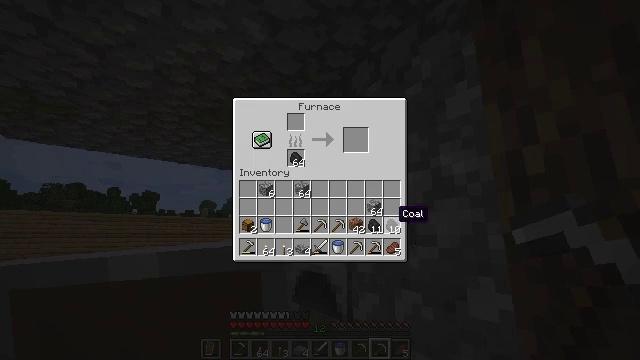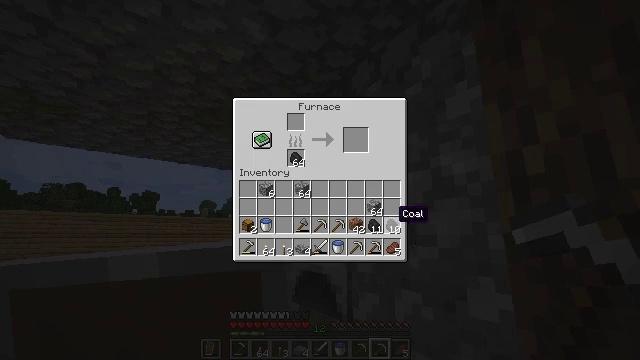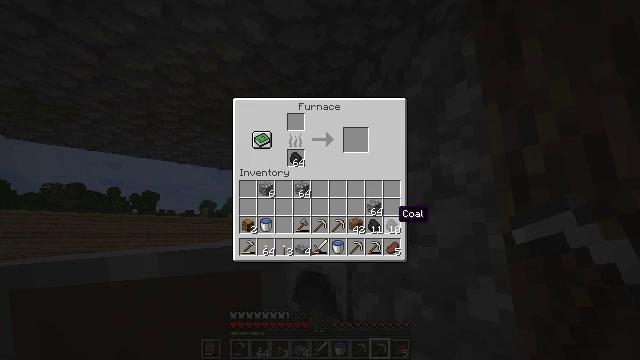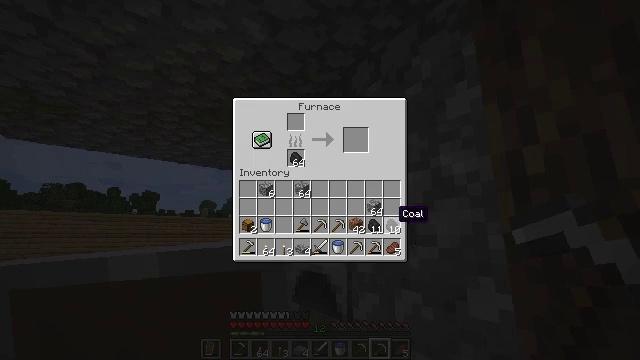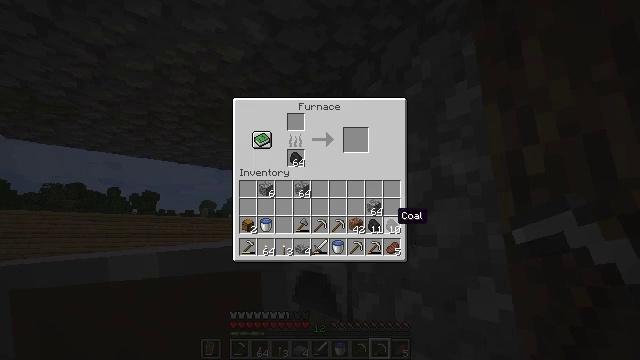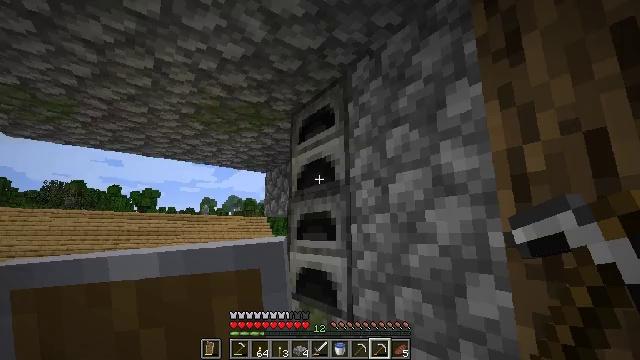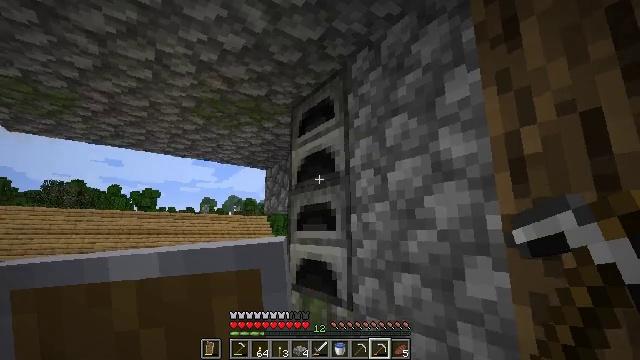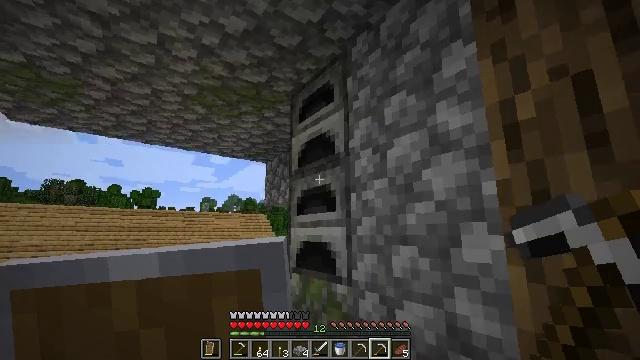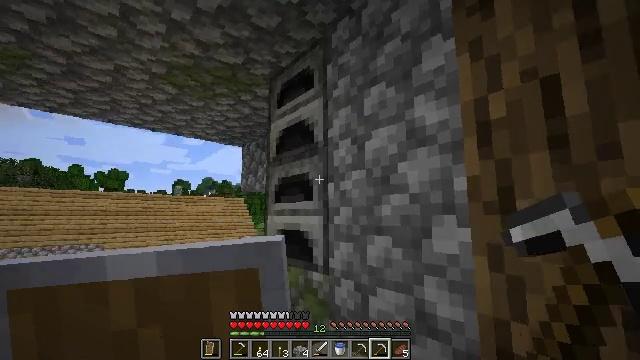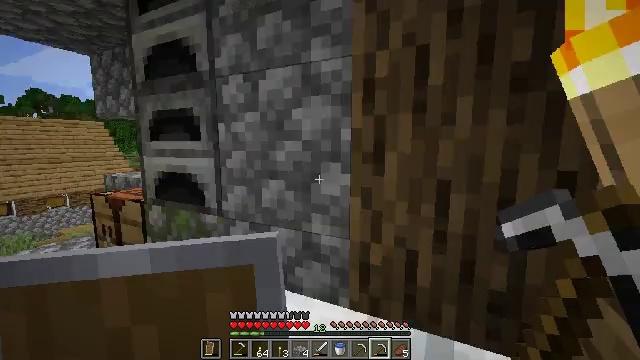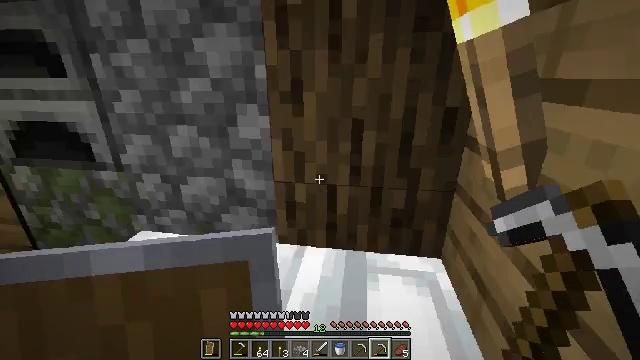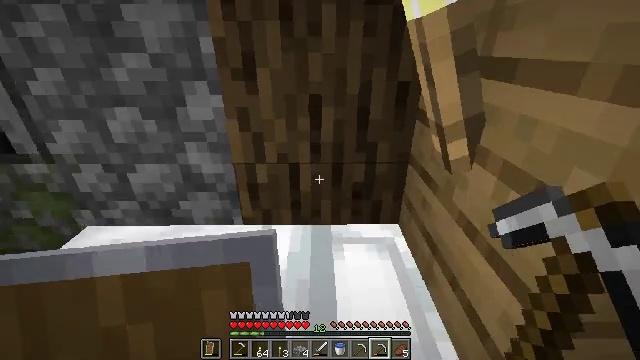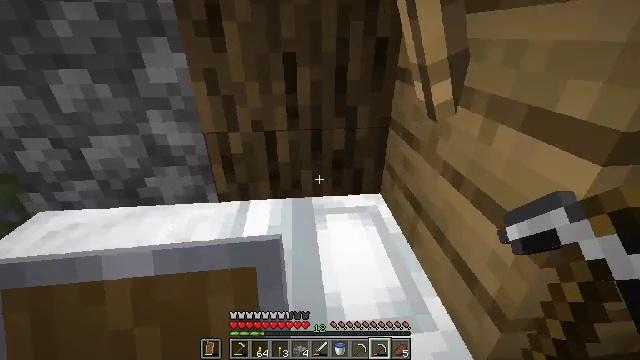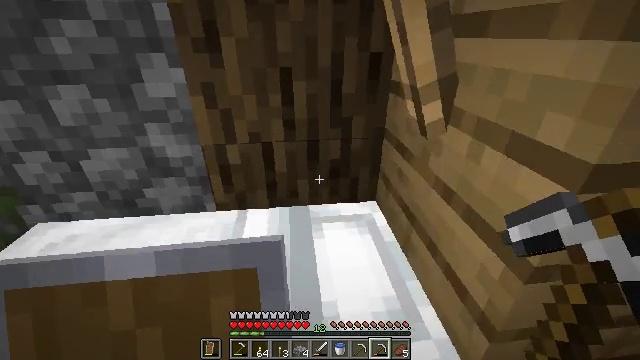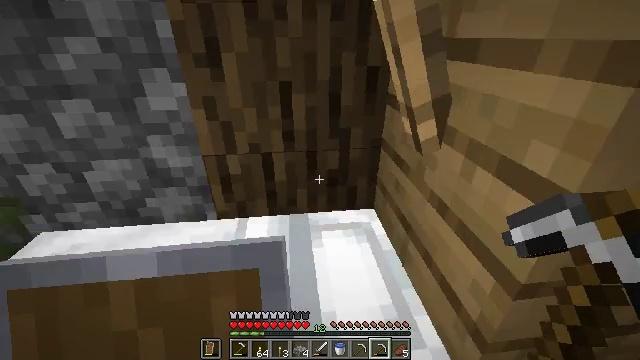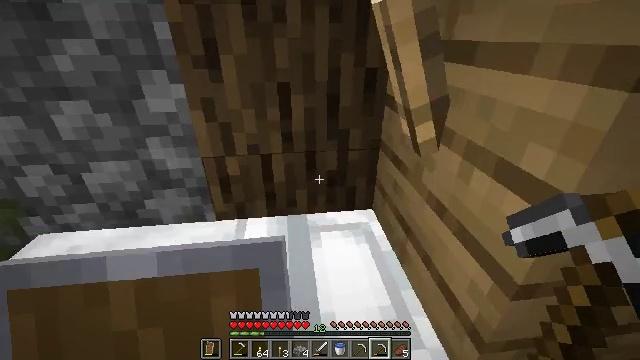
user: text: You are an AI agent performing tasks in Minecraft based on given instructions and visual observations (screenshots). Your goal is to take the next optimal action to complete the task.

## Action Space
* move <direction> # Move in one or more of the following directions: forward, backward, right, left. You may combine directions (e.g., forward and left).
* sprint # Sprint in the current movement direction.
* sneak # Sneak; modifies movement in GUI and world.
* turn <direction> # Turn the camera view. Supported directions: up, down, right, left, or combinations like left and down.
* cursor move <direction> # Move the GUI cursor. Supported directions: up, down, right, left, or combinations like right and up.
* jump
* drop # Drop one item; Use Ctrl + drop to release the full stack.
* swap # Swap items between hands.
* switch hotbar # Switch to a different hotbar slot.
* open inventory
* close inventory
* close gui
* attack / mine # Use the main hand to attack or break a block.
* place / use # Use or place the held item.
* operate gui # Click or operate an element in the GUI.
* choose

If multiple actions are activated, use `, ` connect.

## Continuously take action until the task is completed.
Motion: motion action
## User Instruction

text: Mine potatoes from the farmland.
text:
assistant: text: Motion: sneak
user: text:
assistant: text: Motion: sneak
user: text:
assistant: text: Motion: sneak
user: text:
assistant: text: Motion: sneak
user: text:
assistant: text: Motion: sneak, open inventory
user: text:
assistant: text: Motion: sneak, open inventory
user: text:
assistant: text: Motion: open inventory
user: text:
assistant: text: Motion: turn right and down
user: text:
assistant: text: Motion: turn right and down
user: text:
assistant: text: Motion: turn right and down
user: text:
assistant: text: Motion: turn right and down
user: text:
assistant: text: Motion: turn right and down
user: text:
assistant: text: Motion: no_op
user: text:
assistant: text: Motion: no_op
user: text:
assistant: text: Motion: no_op
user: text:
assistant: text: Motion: move forward and move right
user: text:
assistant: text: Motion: move forward and move right
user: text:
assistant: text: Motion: move forward and move right
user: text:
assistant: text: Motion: move forward and move right
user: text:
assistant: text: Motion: move right
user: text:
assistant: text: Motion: move right
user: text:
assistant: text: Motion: move right
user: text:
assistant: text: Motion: move right
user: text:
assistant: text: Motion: move right
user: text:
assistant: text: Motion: move right
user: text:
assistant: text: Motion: move right
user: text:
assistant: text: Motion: move right
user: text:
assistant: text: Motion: move right
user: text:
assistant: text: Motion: move right
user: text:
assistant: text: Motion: move right